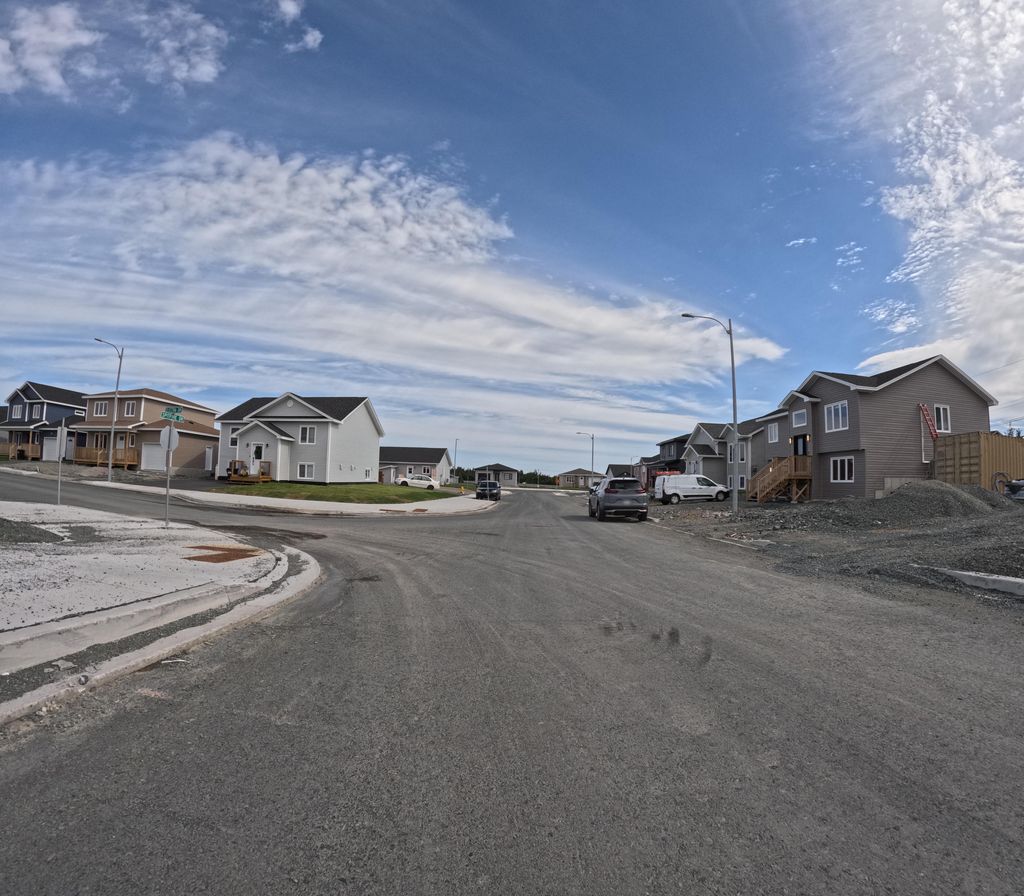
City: st_johns